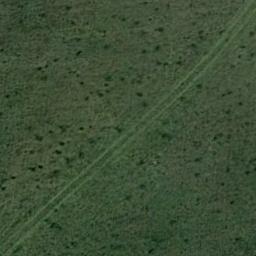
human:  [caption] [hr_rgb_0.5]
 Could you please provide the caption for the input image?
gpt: This meadow has dense lower grass and some taller grass and a trail is also on the meadow .

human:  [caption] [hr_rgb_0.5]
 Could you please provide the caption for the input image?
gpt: The meadow is dense but uneven .

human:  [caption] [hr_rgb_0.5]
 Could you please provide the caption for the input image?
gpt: A large lush green meadow covered with green grass with two parallel paths .

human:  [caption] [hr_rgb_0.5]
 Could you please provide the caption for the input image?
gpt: There are two yellow lines on the grass .

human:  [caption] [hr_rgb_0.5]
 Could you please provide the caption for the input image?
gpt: There are some green bushes on the green meadow .